Aerial crown-view tile of a tropical tree (Barro Colorado Island, Panama), acquired 20250616:
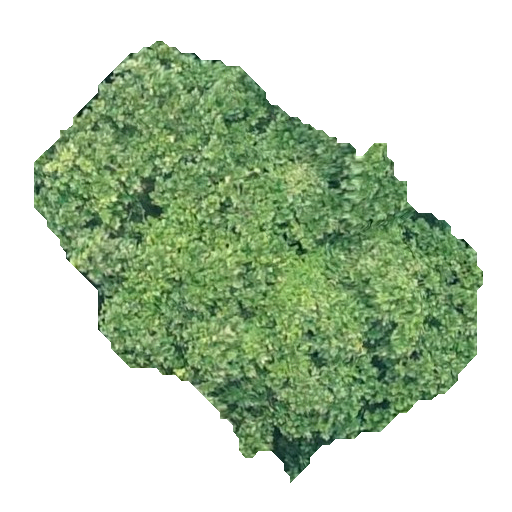
Species: Anacardium excelsum
GBIF accepted scientific name: Anacardium excelsum
Crown area: 169.437 m²